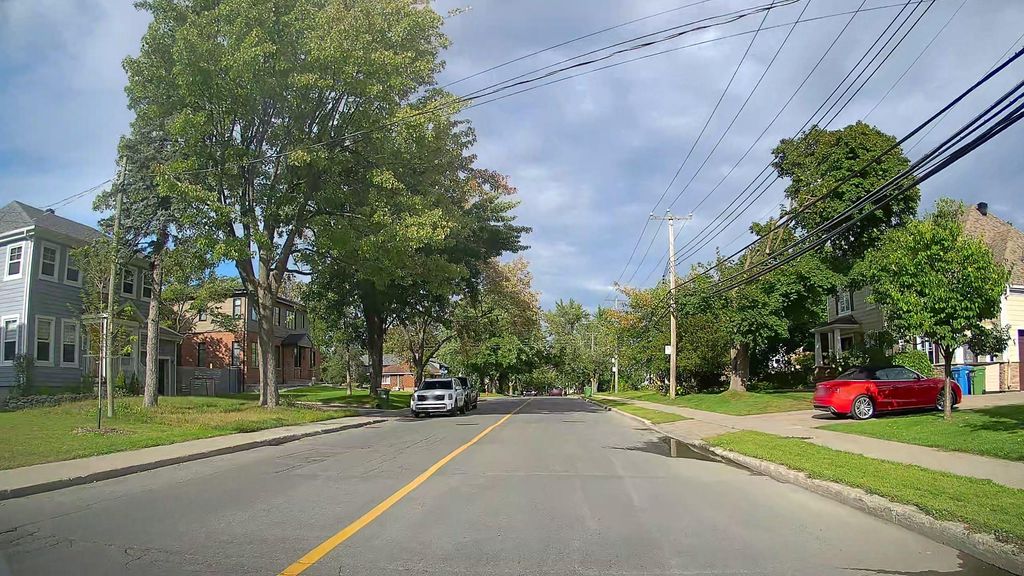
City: montreal